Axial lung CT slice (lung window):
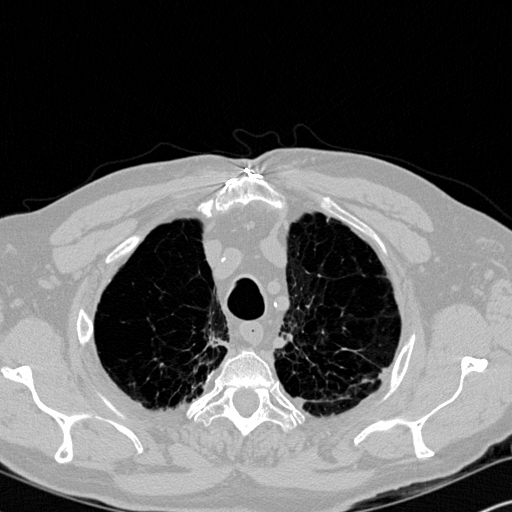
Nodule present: no